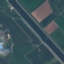
Land use / land cover: River